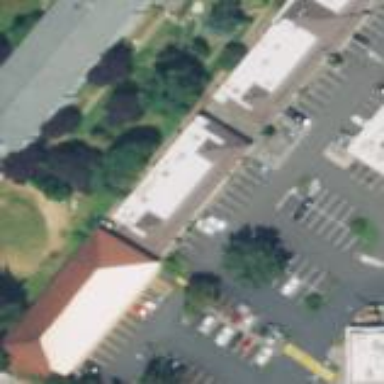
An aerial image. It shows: Retail area.